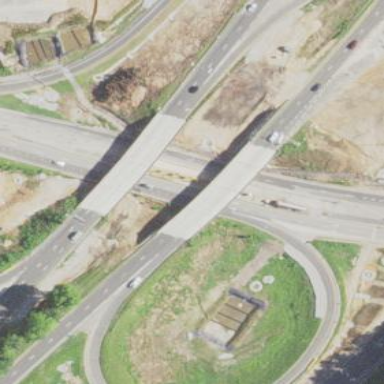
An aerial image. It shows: Bridge with beam structure.